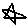
Label: star